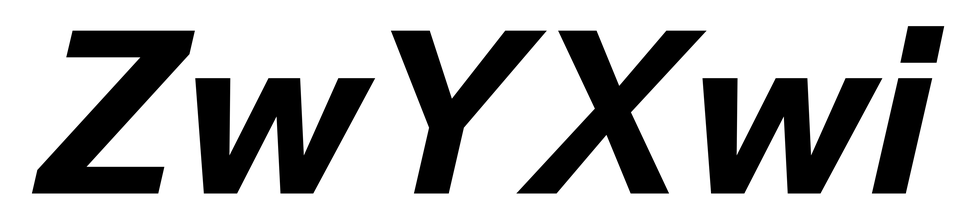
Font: InstrumentSans-Italic_Bold_Italic